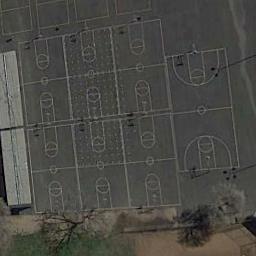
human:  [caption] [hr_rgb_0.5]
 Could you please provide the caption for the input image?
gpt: Several basketball courts are neatly arrayed on the playground .

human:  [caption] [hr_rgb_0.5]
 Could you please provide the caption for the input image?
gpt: Some basketball courts on the vacant lot and some trees beside .

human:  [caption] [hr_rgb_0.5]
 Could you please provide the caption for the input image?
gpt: There are many basketball courts of different sizes on the playground .

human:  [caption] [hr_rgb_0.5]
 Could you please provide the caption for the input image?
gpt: There are many basketball courts on the open place .

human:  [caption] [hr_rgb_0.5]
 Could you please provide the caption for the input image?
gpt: Two long buildings are beside the basketball courts .